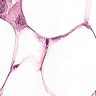
Metastatic tissue present: yes